Chest X-ray:
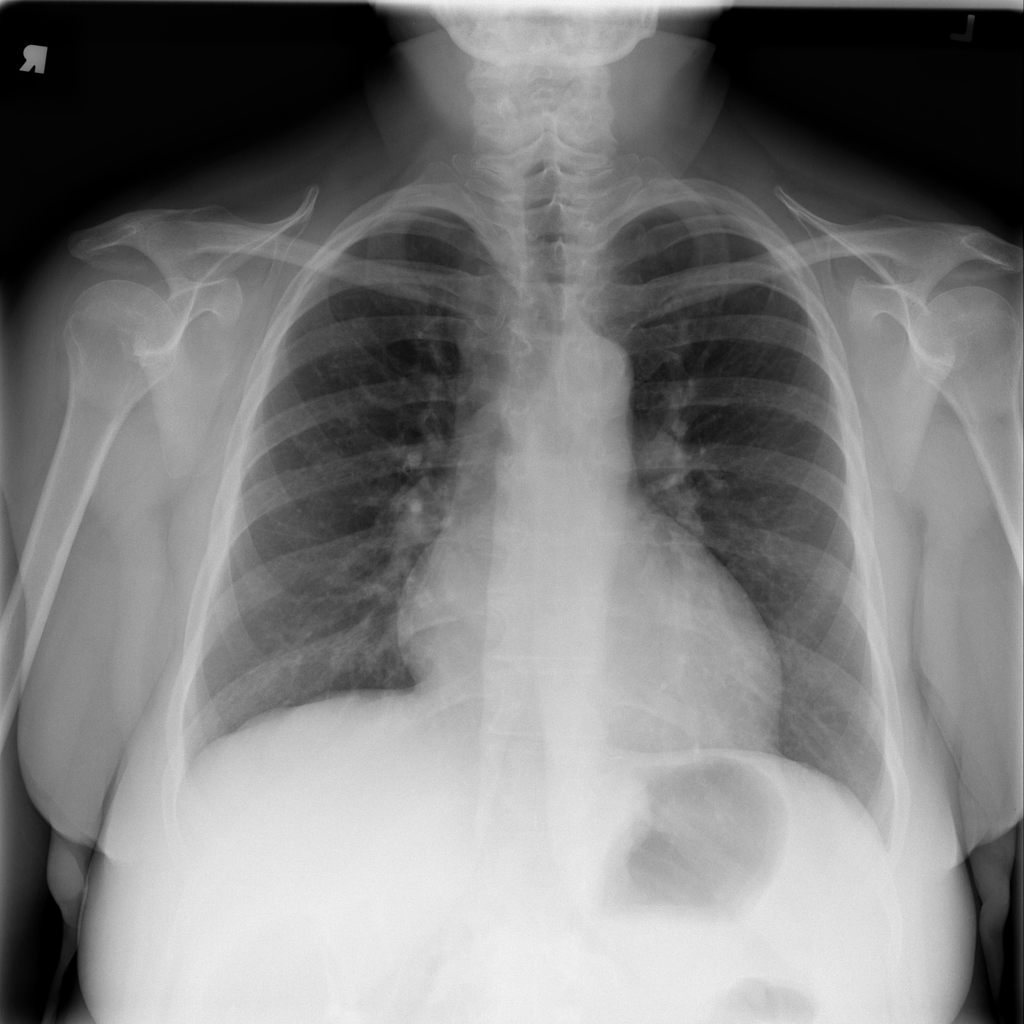
Findings: Cardiomegaly
No abnormal finding: no